Question: Using fiddler to observe this URL:
<URL>
I find a nice JSON response like this

How do I get this response into a string that I can save in a txt file using C#? Is there a way to turn an HTTP Web Response to a string? Is there something is NewtonSoft JSON that can help me? Are there particular terms that will help me google this more effectively?
Every time I try I just get an HTML version of the web-page at the link and not the JSON data I'm trying to get:
'''
string url = "http://opencaselist.paperlessdebate.com/bin/AllDocs?view=attachments#|t=allattachments&p=1&l=10&s=filename&d=asc";
HttpWebRequest httpWebRequest = (HttpWebRequest)WebRequest.Create(url);
httpWebRequest.Method = WebRequestMethods.Http.Get;
httpWebRequest.Accept = "text/json";
httpWebRequest = (HttpWebRequest)WebRequest.Create(url);
HttpWebResponse response = (HttpWebResponse)httpWebRequest.GetResponse();
response.Close();
'''
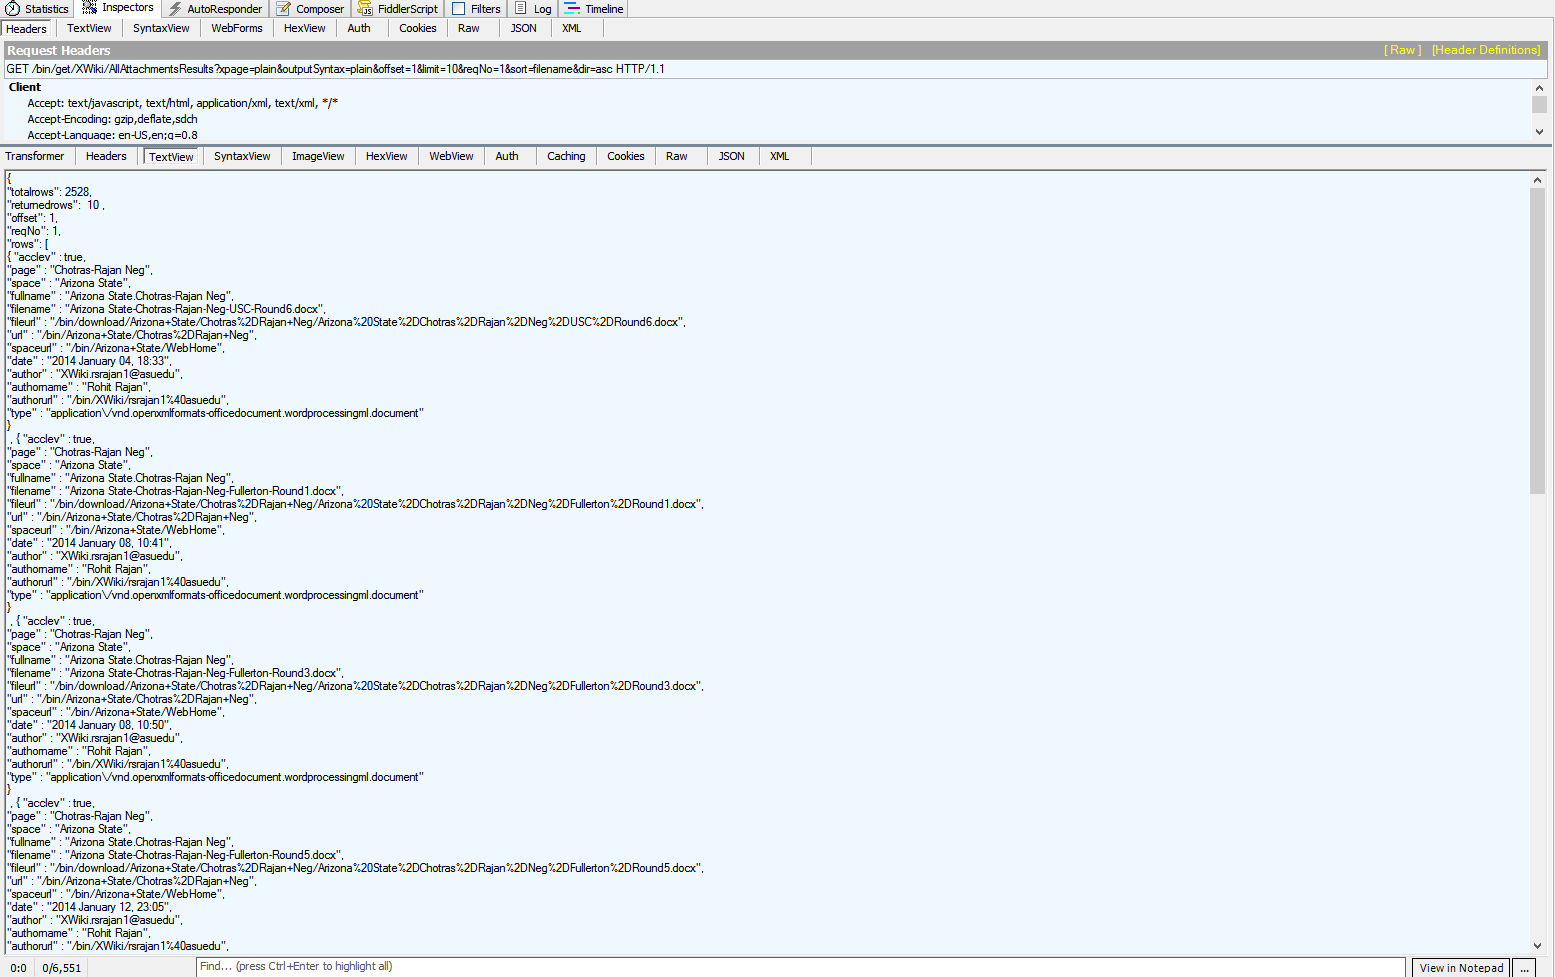
Answer: Note that on that screenshot, there are some differences:
- 'AllAttachements''AllDocs'- 'xpage=plain&outputSyntax=plain'- 'Accept=text\json''Accept: text/javascript'
Have you tried using params and headers?
EDIT: also, I've opened up the page from your code, and it actually is a page. After loading, it generates additional requests to
'''
http://opencaselist.paperlessdebate.com/bin/get/XWiki/AllAttachmentsResults?xpage=plain&outputSyntax=plain&offset=1&limit=10&reqNo=1&sort=filename&dir=asc
'''
which, if you download, results in JSON data. No headers at all, simple GET. I've just got the JSON data by simply pasting that URL into Chrome.. I think that you simply use wrong URL.